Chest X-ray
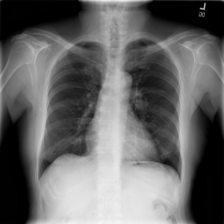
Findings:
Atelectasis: negative
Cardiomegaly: negative
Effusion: negative
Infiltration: negative
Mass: negative
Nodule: negative
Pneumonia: negative
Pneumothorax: negative
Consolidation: negative
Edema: negative
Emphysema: negative
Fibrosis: negative
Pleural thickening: negative
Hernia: negative